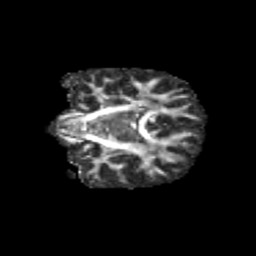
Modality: FA
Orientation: coronal
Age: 11
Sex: female
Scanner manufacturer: siemens
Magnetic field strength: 3 T
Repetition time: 3.8 s
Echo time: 0.07 s